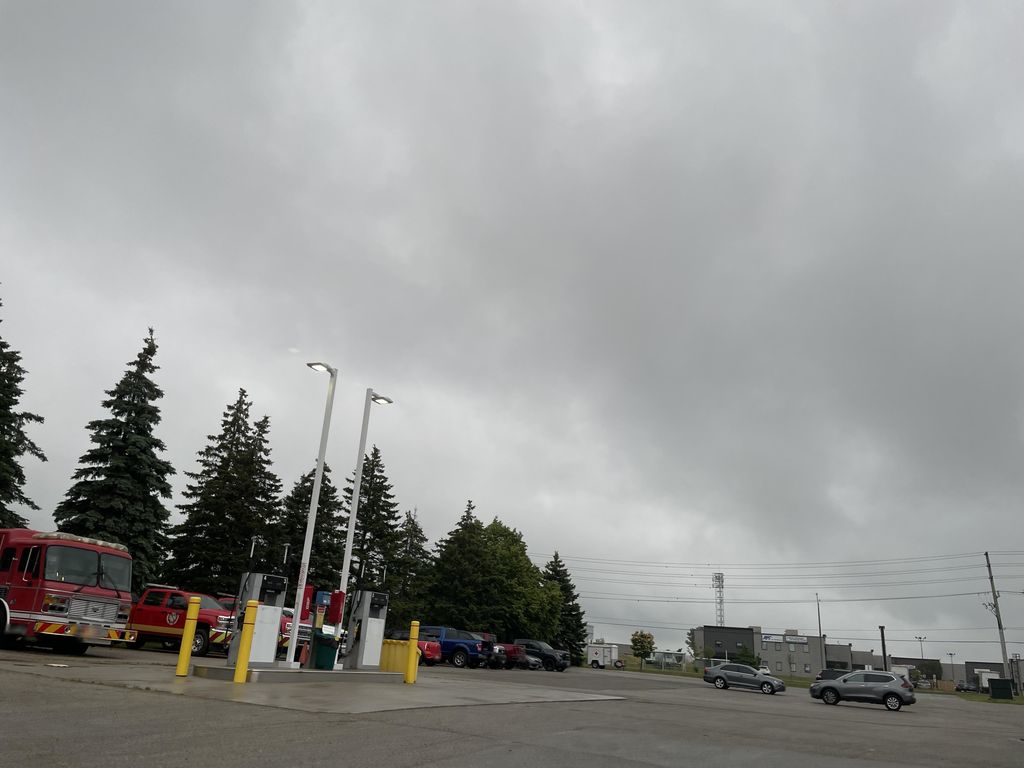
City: kitchener-waterloo